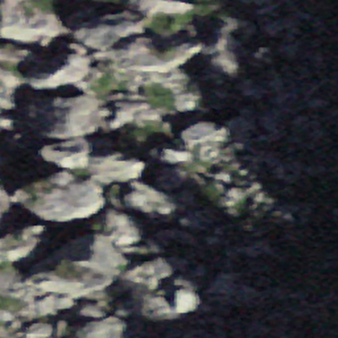
Label: bouldering_area